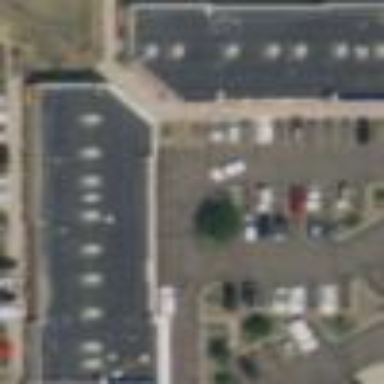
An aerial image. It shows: Retail building.